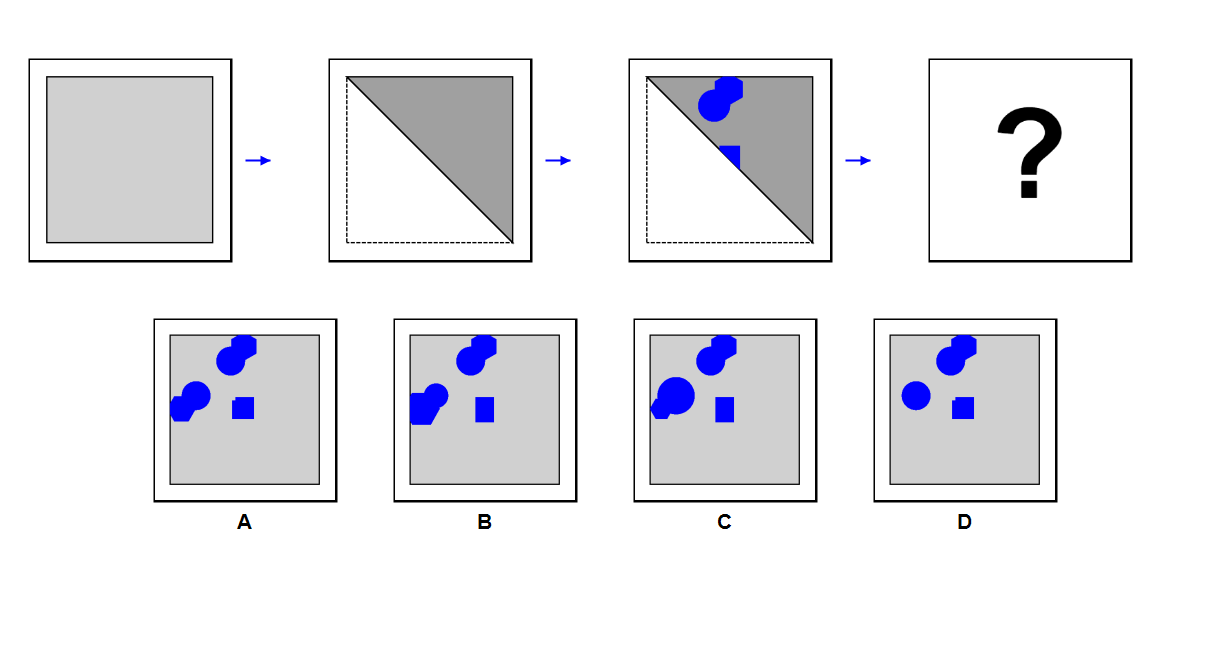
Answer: A